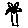
Label: flower